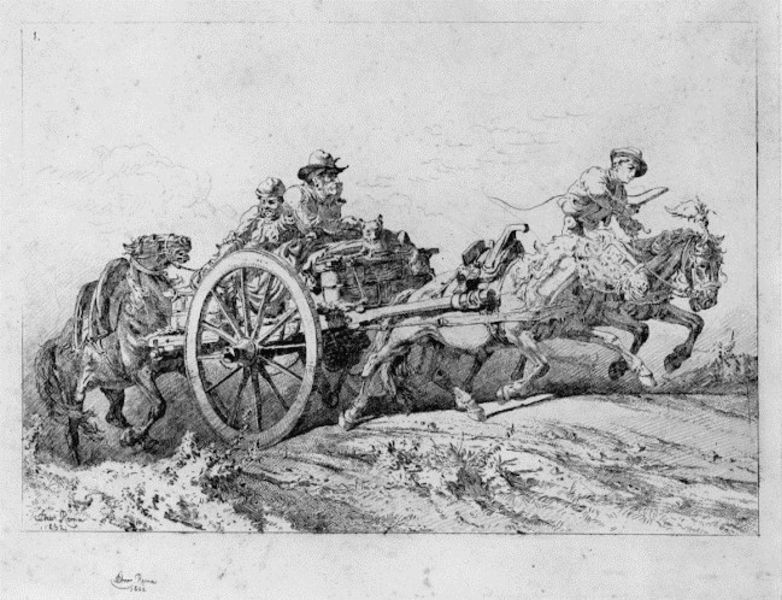
Titel: Zweispänniger italienischer Bauernwagen mit nachgeführtem Packpferd
Künstler: Ernst Schweinfurth
Standort: Karlsruhe
Institution: Staatliche Kunsthalle Karlsruhe
Schlagwörter: himmel, mann, wolken, landschaft, menschen, sand, bewegung, frau, grau, holz, hut, hüte, männer, schwarz, straße, weiss, zeichnung, gras, hund, weg, kappe, feld, hügel, vögel, boden, kind, pflanzen, bauern, karren, pferd, pferde, reiter, hufe, reiten, sattel, schnell, zügel, hündchen, alter mann, last, schwer, anstieg, zug, kutsche, speichen, ziehen, rad, wagen, wagenrad, stürmisch, wild, anstrengung, kraft, junge, bauer, flucht, katze, fracht, geschirr, schwarz-weiss, schraffur, stich, kutscher, peitsche, deichsel, bleistift, kiste, fahren, mensche, unkraut, halfter, gestrüpp, stange, kraut, rösser, gespann, treck, joch, pflug, pflügen, galopp, fahrt, mager, fuhrwerk, anstrengend, eid, zweispänner, wad, zecihnung, speiche, teiter, gallop, hiund, antrieb, püferde, lafette, 2, furwerk, spechen, kutscher#, junger reiter, reisegesellschaft pferde menschen, malöerei